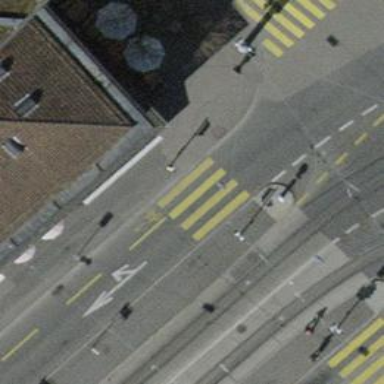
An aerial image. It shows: Kerb barrier.